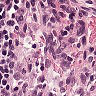
Metastatic tissue present: no